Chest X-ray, PA view. Patient: 67 years old, sex F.
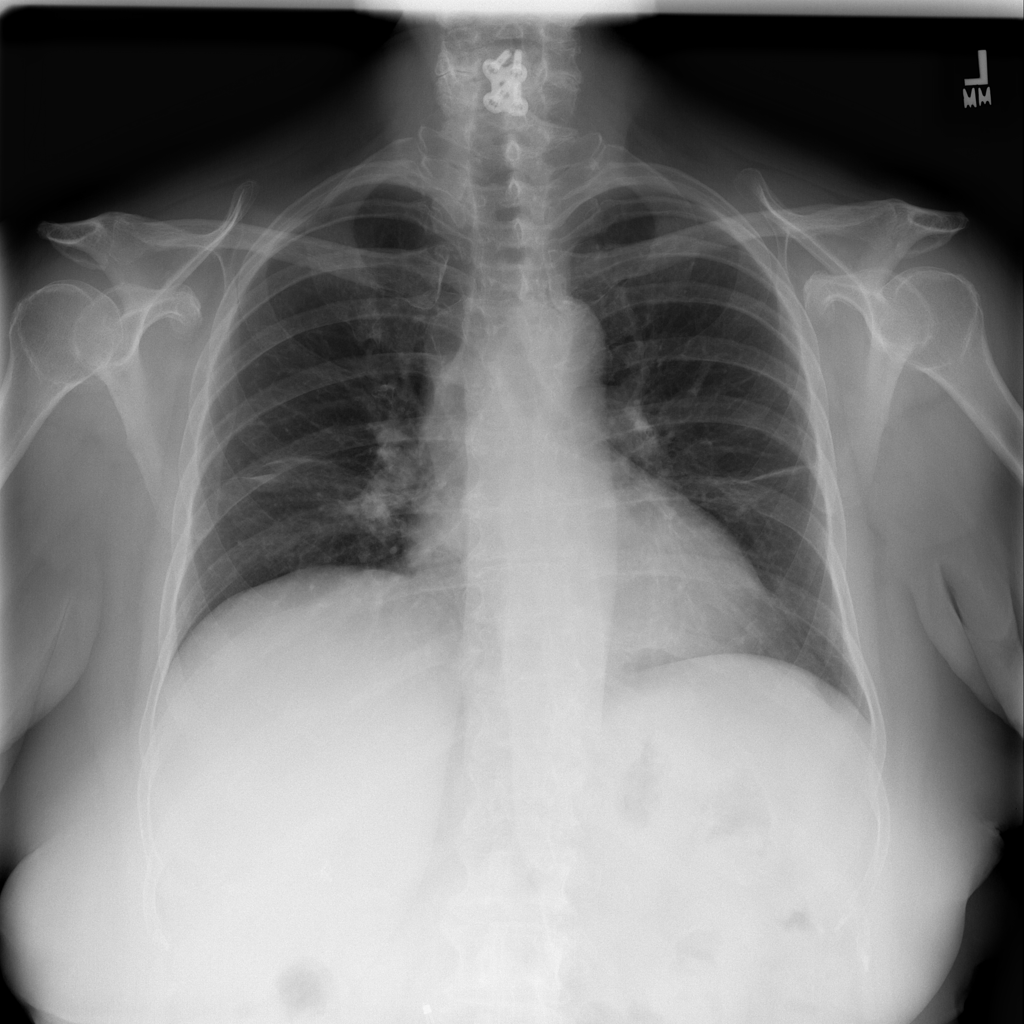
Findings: Atelectasis